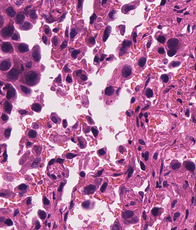
Tumor epithelial tissue: yes
Tumor-associated stroma tissue: yes
Normal tissue: no